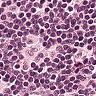
Metastatic tissue present: no